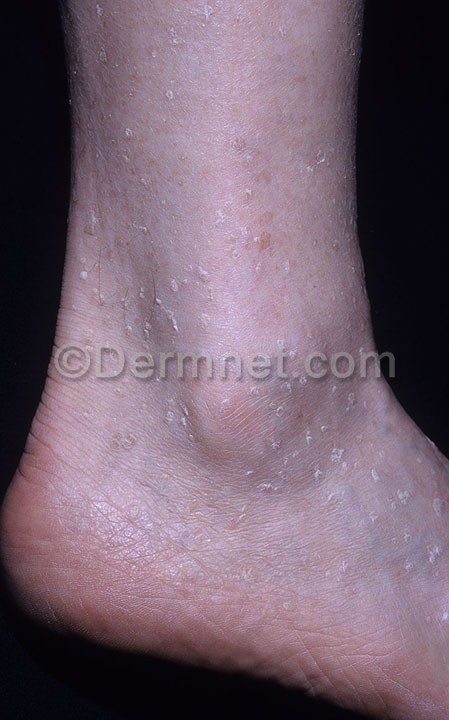
Disease: Seborrheic Keratoses and other Benign Tumors